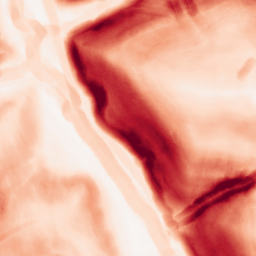
Category: morphological
Decomposition family: morphological_gradient
Decomposition parameters: size: 7
shape: disk
Upsampling method: cubic_mitchell
Upsampling parameters: scale: 8
Upsampling scale: 8